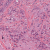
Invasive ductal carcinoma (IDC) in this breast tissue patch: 1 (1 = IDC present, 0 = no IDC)